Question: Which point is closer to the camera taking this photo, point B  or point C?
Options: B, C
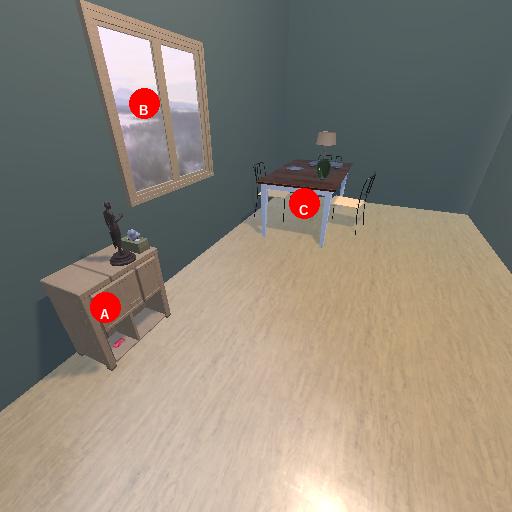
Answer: B